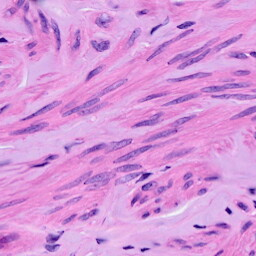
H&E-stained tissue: Ovarian